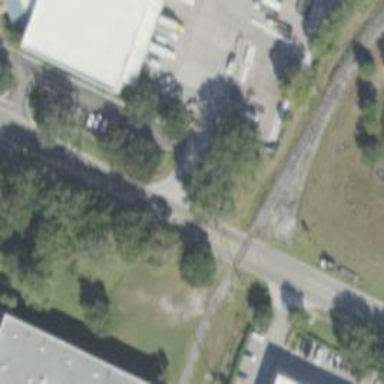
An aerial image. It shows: Rail spur service.